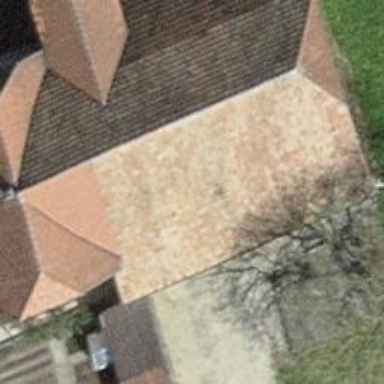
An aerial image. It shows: Half-hipped roof on apartment building.